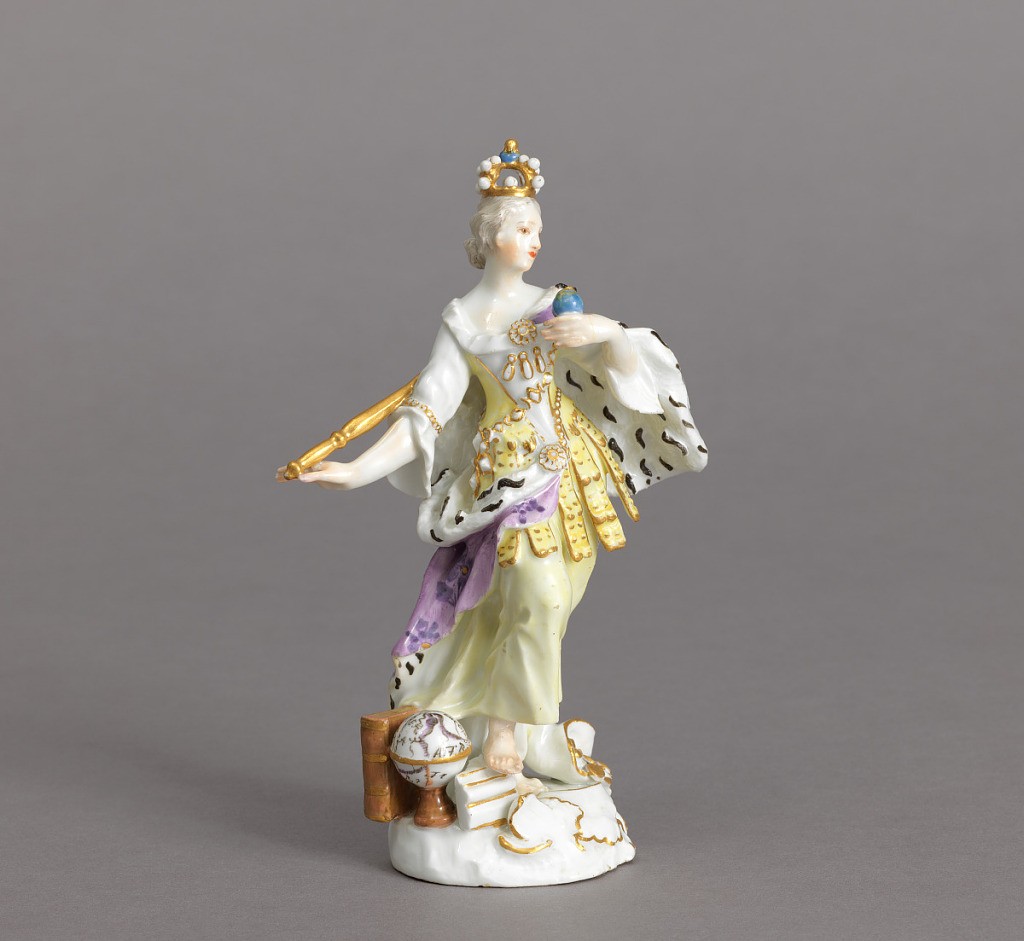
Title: Allegorical Figure of "Europe"
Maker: Meissen Porcelain Manufactory, German, active from 1710 to the present
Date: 18th–19th century
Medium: hard paste porcelain, vitreous enamel, gold
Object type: figure
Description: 1960-1-29-a/d: (a): Standing female figure, wearing jeweled mantl...;     1960-1-29-b: Standing female figure, wearing ermine and crown, ...